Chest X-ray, PA view. Patient: 41 years old, sex M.
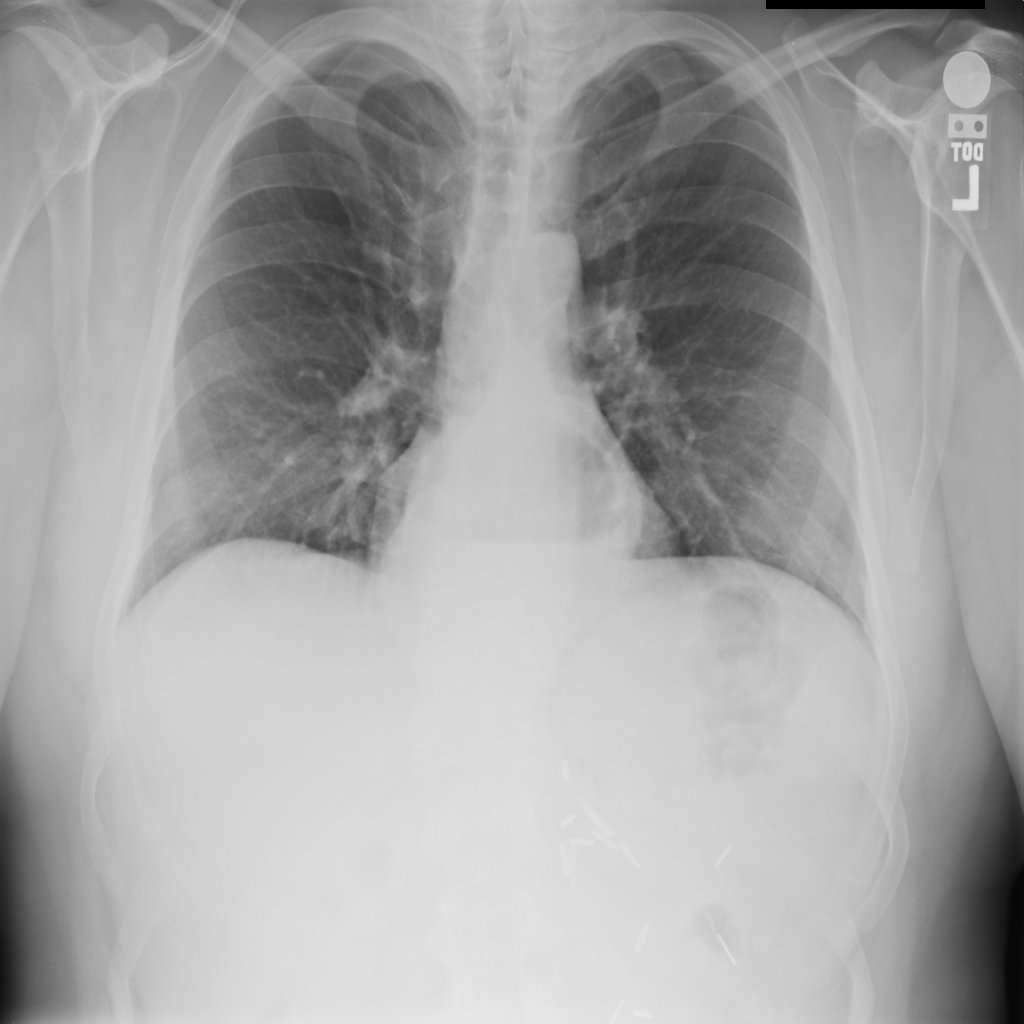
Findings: Hernia